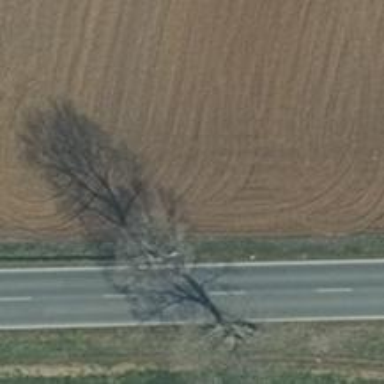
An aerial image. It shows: Deciduous tree with broadleaved leaves.